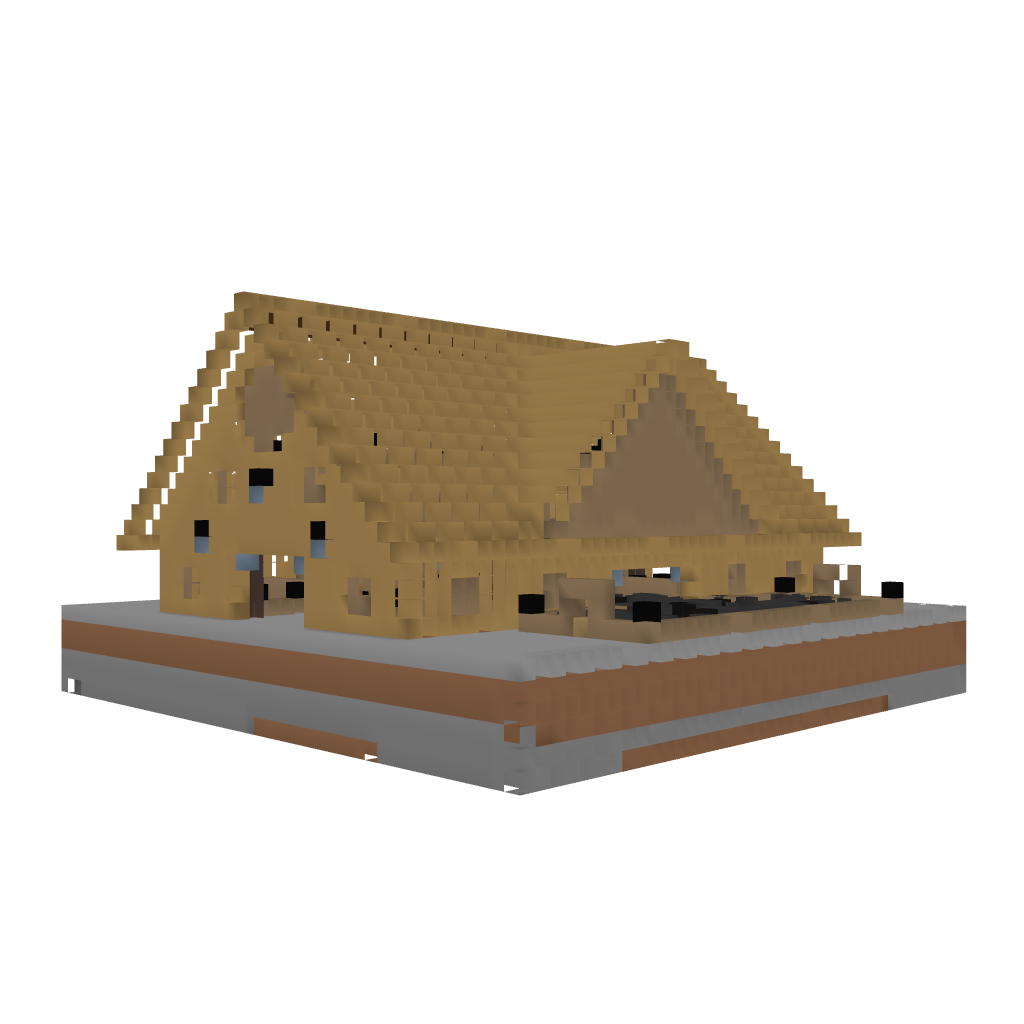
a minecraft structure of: Stables